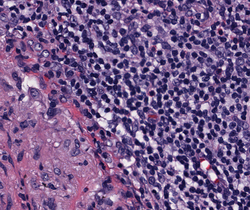
Tumor epithelial tissue: no
Tumor-associated stroma tissue: yes
Normal tissue: no